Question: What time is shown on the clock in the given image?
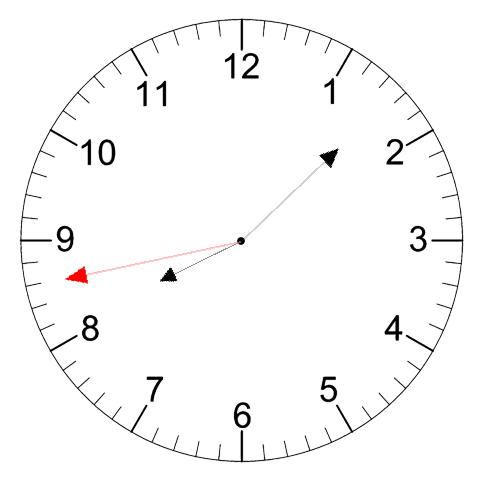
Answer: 08:07:43